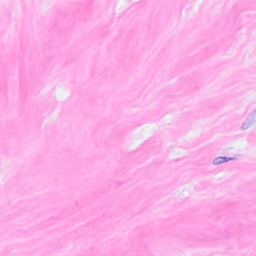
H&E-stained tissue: Breast